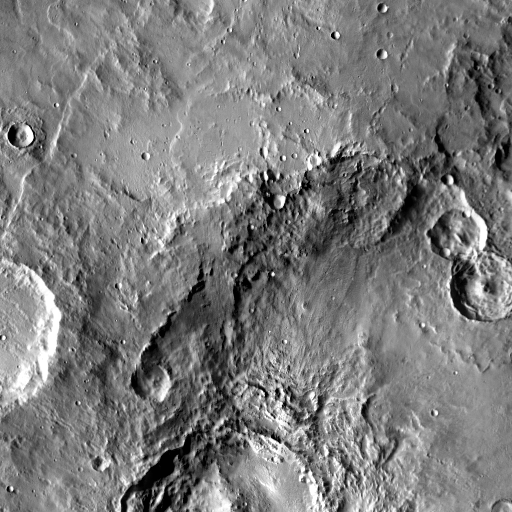
Crater classes present: Background, Other, Layered, Buried, Secondary